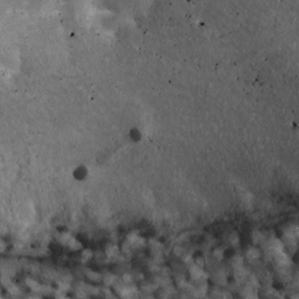
Label: non_frost